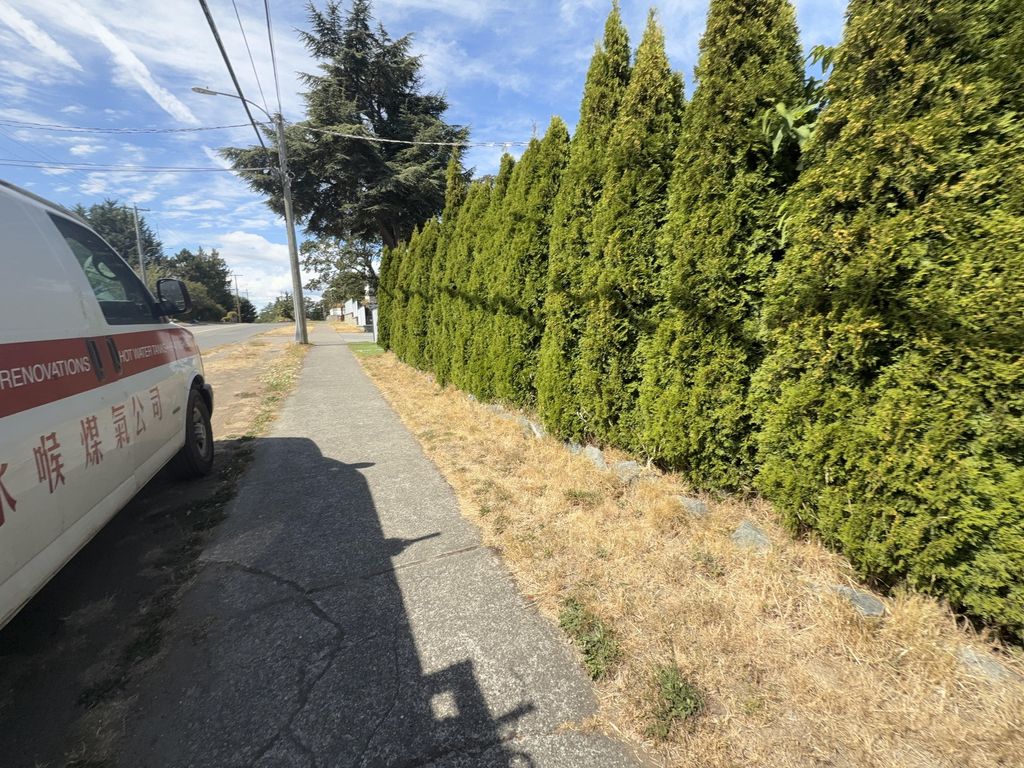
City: victoria